Field crop: maize
Growth stage: 2
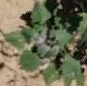
Species: chenopodium